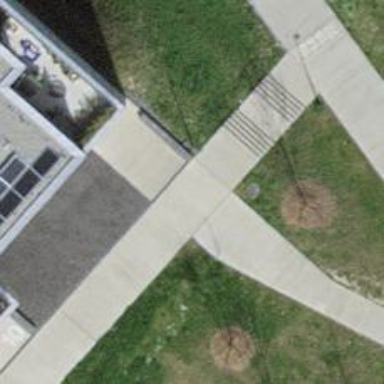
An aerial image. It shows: Concrete steps.